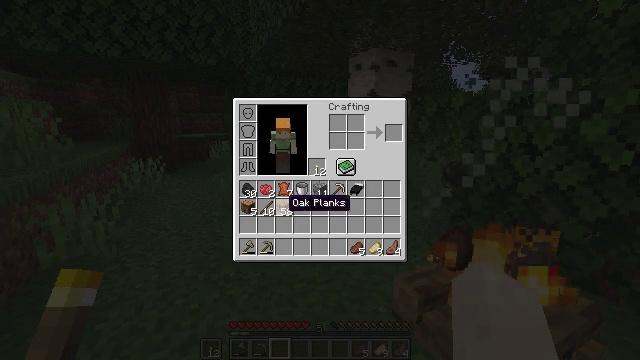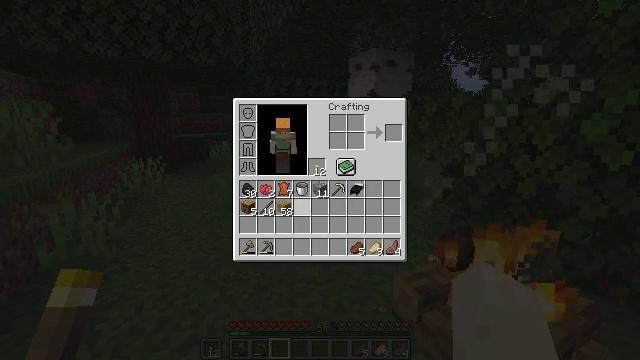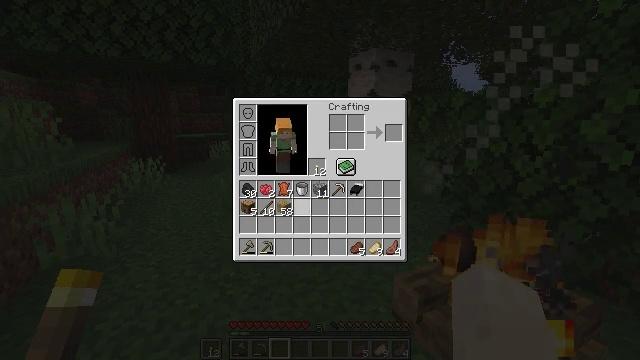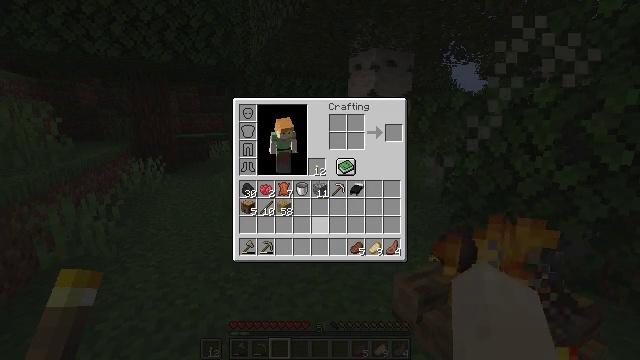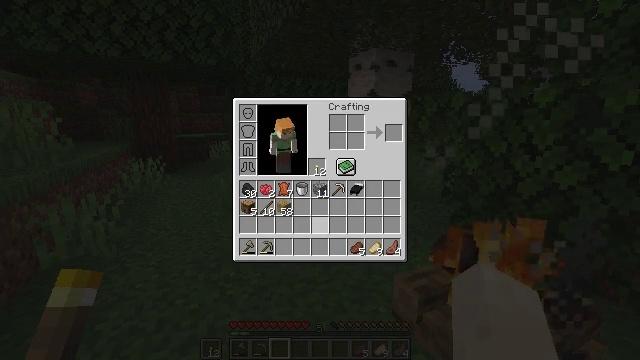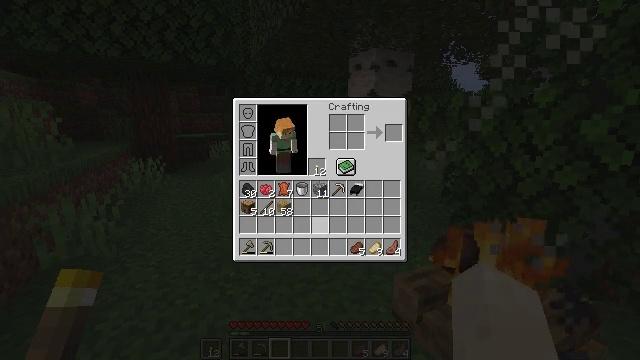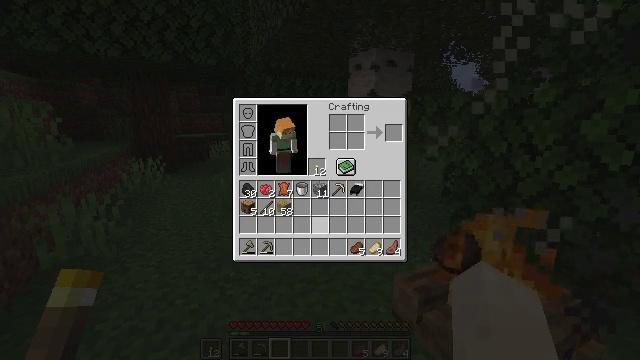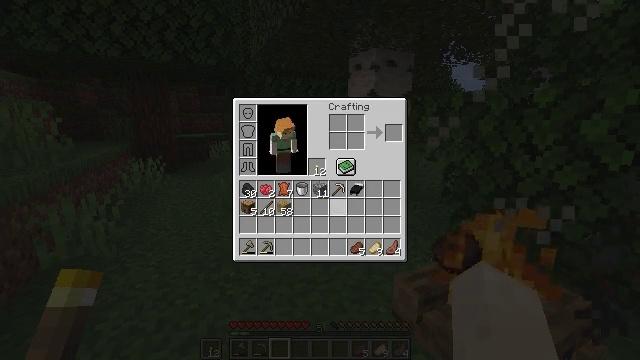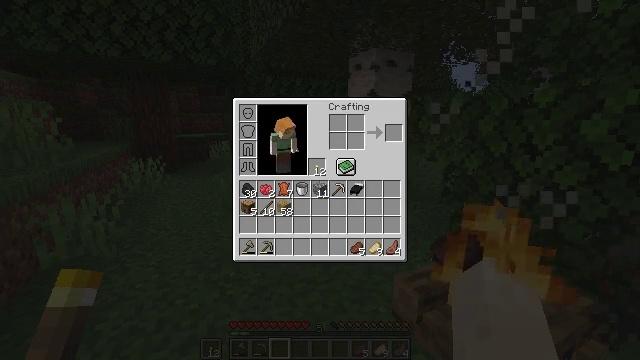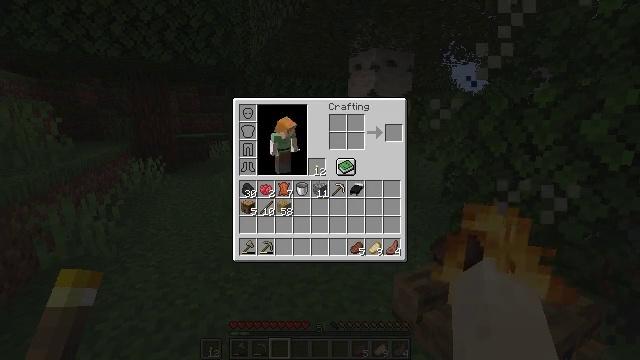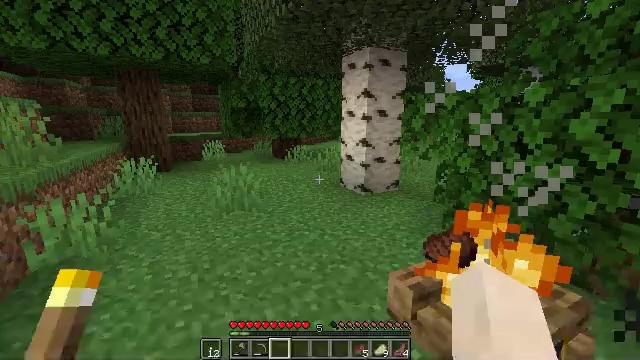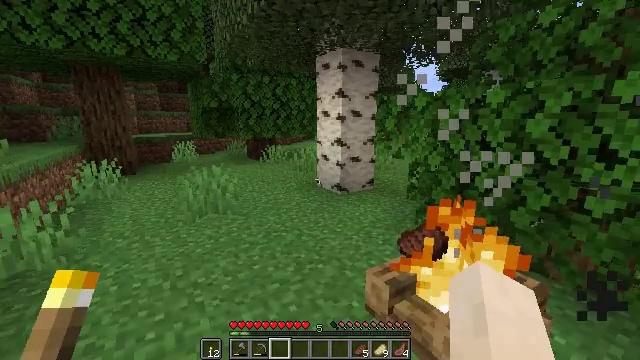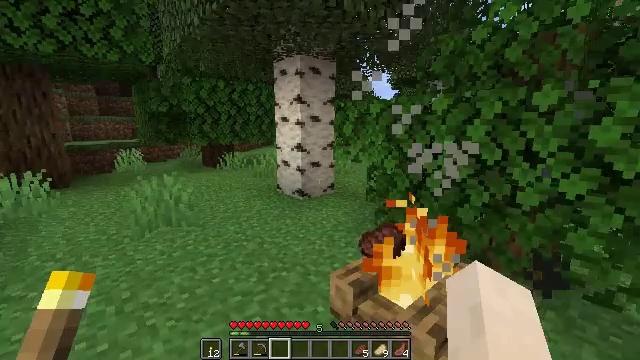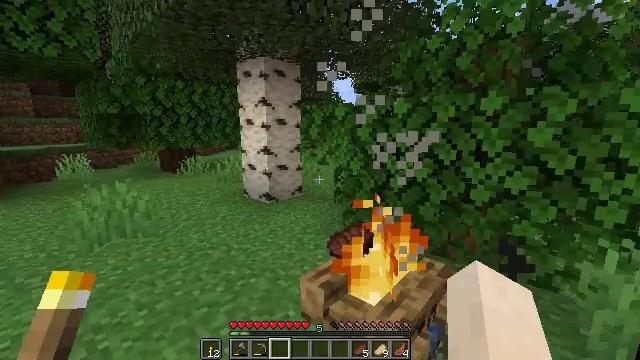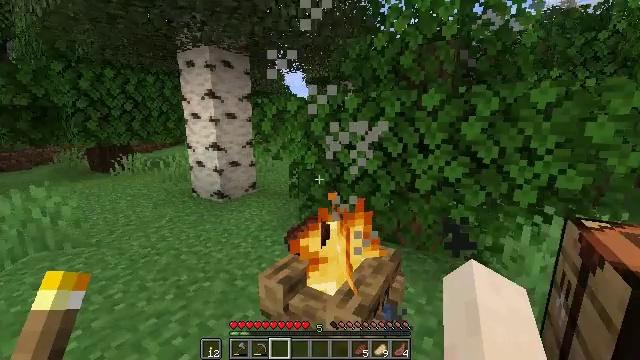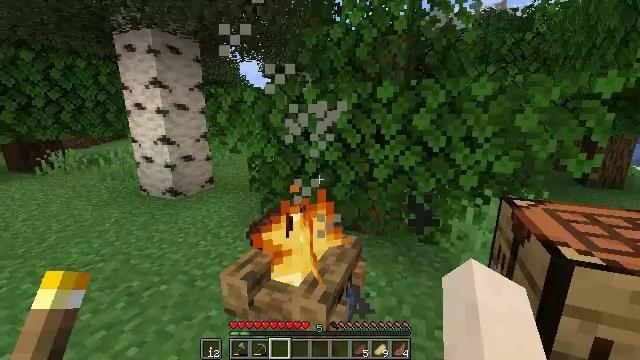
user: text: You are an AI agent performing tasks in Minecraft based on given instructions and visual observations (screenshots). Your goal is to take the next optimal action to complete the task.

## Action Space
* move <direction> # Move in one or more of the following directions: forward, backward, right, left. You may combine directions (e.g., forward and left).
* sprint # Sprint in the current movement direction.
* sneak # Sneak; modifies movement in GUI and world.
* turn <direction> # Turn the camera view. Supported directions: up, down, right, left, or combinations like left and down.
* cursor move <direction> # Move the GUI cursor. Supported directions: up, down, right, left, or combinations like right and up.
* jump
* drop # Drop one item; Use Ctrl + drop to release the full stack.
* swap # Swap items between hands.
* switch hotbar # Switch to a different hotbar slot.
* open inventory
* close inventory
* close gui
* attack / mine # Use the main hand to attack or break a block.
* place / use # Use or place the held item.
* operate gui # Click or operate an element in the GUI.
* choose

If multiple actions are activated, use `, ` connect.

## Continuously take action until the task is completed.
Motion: motion action
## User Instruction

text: Destroy the campfire carefully.
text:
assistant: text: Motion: cursor move right
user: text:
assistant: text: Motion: cursor move right
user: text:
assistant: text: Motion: cursor move right
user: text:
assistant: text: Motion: no_op
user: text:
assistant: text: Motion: no_op
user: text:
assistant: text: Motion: no_op
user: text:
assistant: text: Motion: cursor move right
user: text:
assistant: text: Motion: cursor move right
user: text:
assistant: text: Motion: cursor move right and down
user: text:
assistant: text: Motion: cursor move right
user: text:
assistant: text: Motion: turn right
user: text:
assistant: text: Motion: turn right and up
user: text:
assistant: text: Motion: turn right
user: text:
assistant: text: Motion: turn right and down
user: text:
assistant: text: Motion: turn right and down
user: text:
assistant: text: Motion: turn right
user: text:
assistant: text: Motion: no_op
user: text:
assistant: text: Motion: no_op
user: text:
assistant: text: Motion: no_op
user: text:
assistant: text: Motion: no_op
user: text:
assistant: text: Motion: no_op
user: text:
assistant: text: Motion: no_op
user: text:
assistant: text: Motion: no_op
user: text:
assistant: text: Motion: no_op
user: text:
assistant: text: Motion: no_op
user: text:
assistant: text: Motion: no_op
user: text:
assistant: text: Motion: no_op
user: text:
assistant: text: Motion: no_op
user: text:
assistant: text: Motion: no_op
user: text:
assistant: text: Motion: no_op